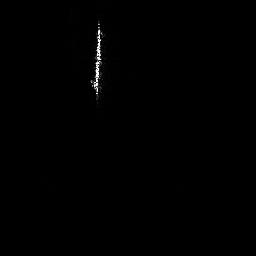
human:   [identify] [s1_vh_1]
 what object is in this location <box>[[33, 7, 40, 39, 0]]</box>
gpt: <ref>1 medium ship at the top</ref>